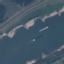
Land use / land cover class: River